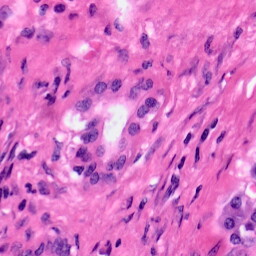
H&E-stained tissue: Pancreatic